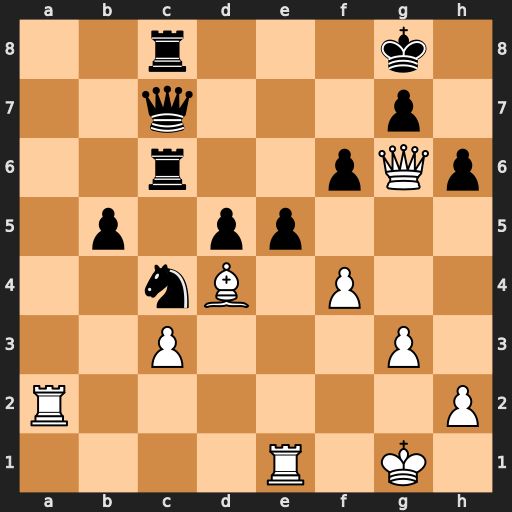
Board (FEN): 2r3k1/2q3p1/2r2pQp/1p1pp3/2nB1P2/2P3P1/R6P/4R1K1
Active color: w
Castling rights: -
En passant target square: -
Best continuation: Ra7 Qxa7 Bxa7